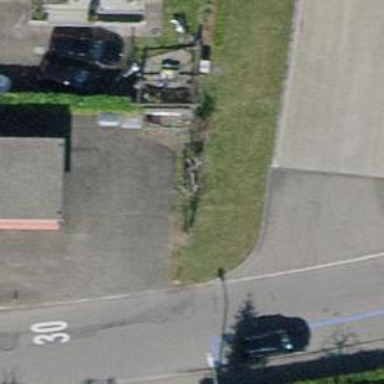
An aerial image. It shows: Urban tree adds touch of nature to the surroundings.